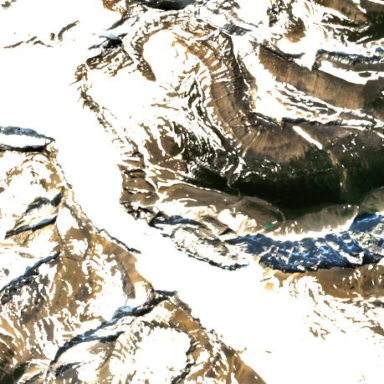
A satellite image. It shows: Majestic glacier in the distance.